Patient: sex M, age 51
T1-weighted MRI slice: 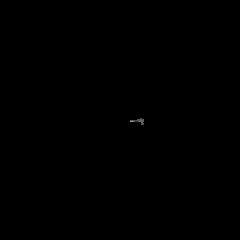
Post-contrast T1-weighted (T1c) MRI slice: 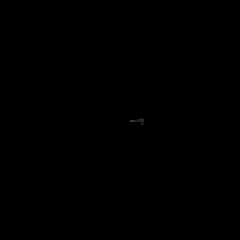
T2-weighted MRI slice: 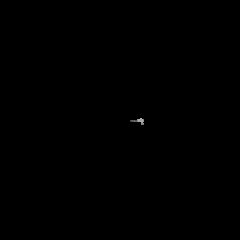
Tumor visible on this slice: no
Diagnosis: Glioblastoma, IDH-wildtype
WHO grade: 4